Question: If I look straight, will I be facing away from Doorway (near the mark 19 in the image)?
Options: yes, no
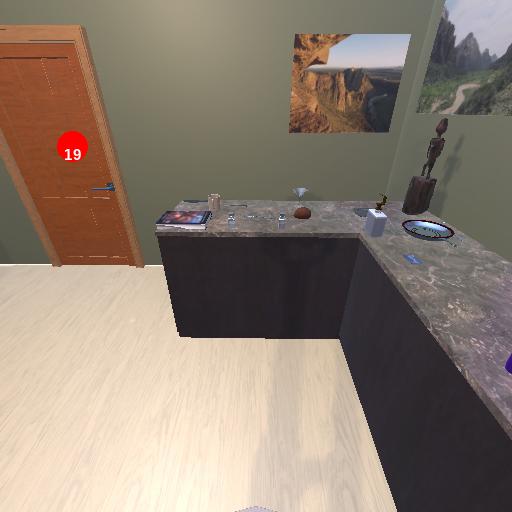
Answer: yes